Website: lowes
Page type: billing-address
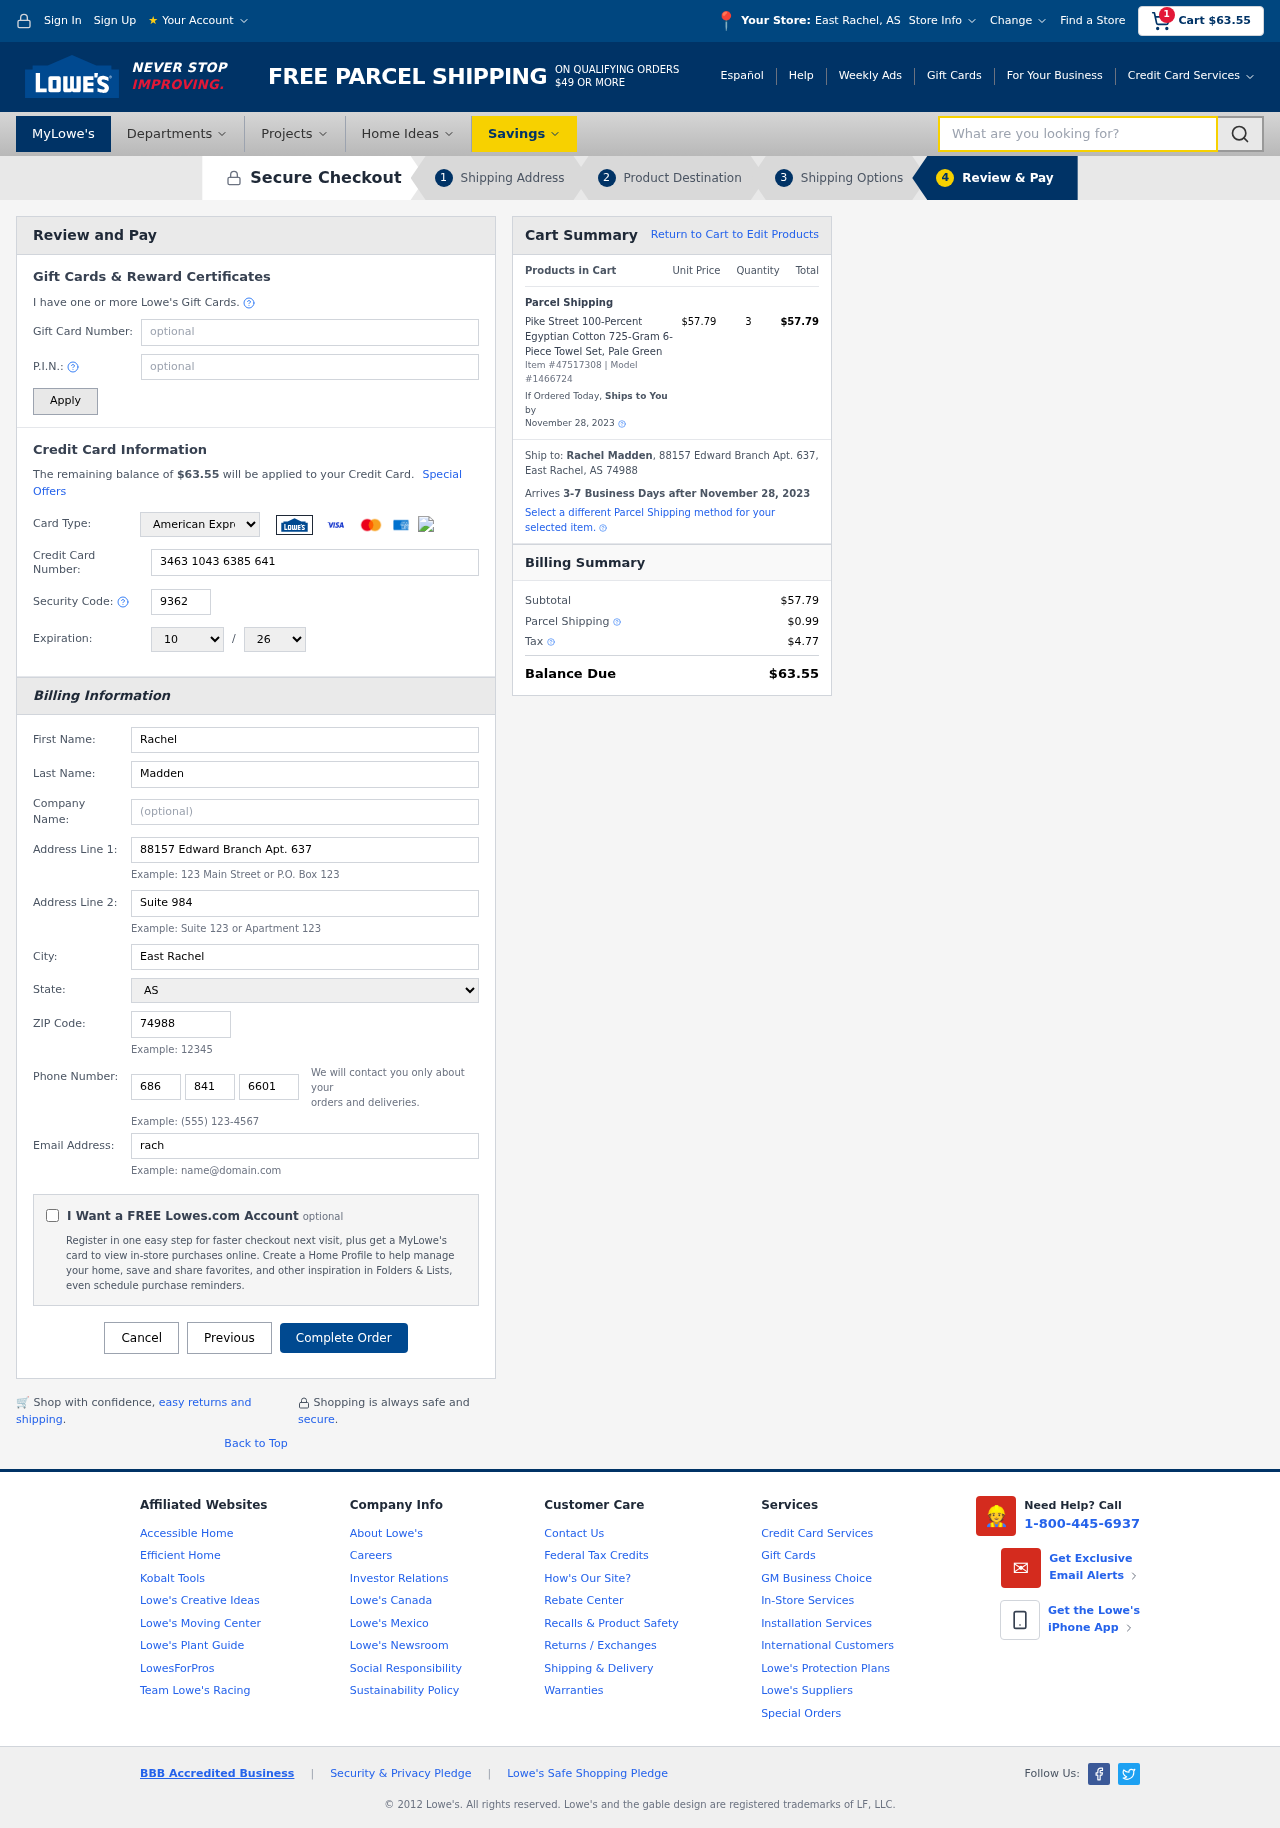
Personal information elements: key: PII_CARD_CVV
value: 9362
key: PII_CARD_EXPIRY_MONTH
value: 10
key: PII_CARD_EXPIRY_YEAR
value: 26
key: PII_CARD_NUMBER
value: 3463 1043 6385 641
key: PII_CARD_TYPE
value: American Express
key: PII_CITY
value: East Rachel
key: PII_CITY_STATE
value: East Rachel, AS
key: PII_EMAIL
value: rachel_madden@gmail.com
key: PII_FIRSTNAME
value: Rachel
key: PII_FULLNAME
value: Rachel Madden
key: PII_LASTNAME
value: Madden
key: PII_PHONE_AREA
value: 686
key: PII_PHONE_PREFIX
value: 841
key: PII_PHONE_SUFFIX
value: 6601
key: PII_POSTCODE
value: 74988
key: PII_STATE
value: AS
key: PII_STREET
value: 88157 Edward Branch Apt. 637
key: PII_STREET2
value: Suite 984
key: PII_CITY_STATE_ZIP
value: East Rachel, AS 74988
Product elements: key: PRODUCT1_NAME
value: Pike Street 100-Percent Egyptian Cotton 725-Gram 6-Piece Towel Set, Pale Green
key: PRODUCT1_PRICE
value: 57.79
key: PRODUCT1_QUANTITY
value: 3
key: PRODUCT_ITEM_NUMBER
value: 47517308
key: PRODUCT_MODEL_NUMBER
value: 1466724
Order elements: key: ORDER_SUBTOTAL
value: $63.55
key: ORDER_TOTAL
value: $63.55
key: ORDER_SHIPPING_DATE
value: November 28, 2023
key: ORDER_SUBTOTAL
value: $57.79
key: ORDER_DELIVERY_DATE
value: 3-7 Business Days after November 28, 2023
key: ORDER_SHIPPING_DATE2
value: November 28, 2023
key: ORDER_SUBTOTAL2
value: $57.79
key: ORDER_SHIPPING_COST
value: $0.99
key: ORDER_TAX
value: $4.77
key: ORDER_TOTAL2
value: $63.55
Search elements: key: HEADER_SEARCH
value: What are you looking for?